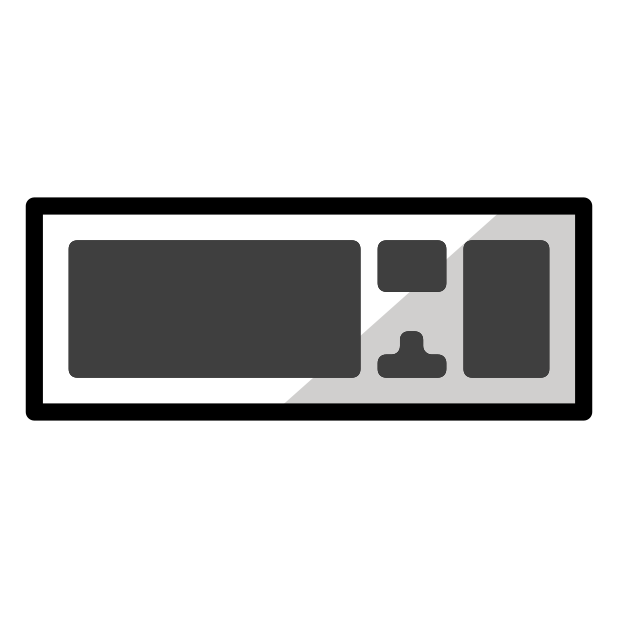
keyboard